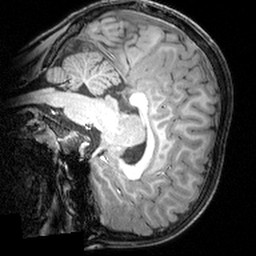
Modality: T1w
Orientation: sagittal
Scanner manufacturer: siemens
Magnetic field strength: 3 T
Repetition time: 1.9 s
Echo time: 0.00397 s